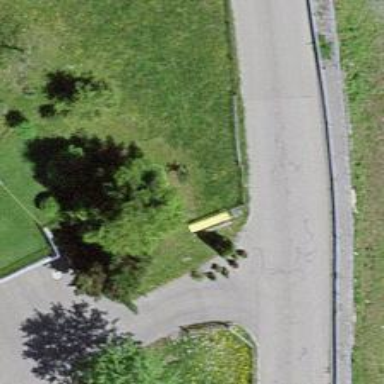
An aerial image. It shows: Bench.